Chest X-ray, PA view. Patient: 36 years old, sex M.
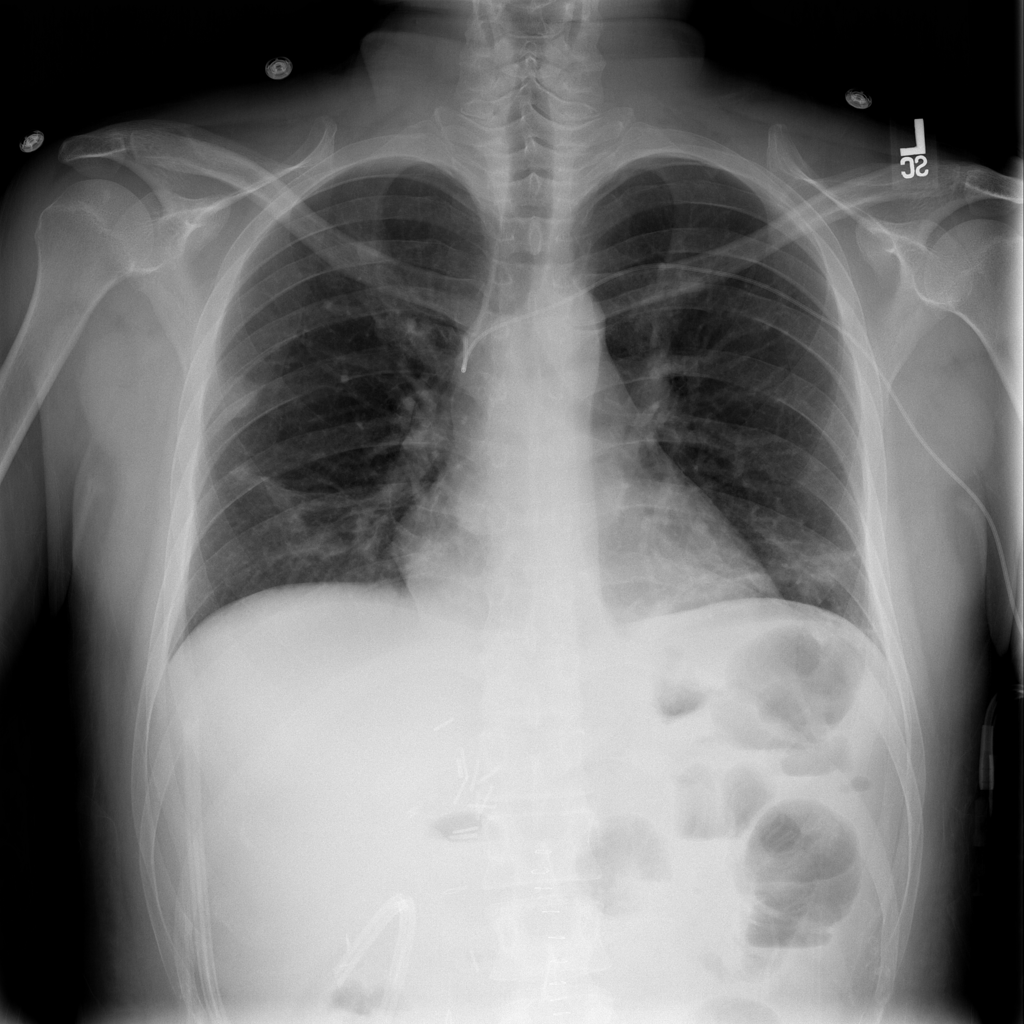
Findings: Infiltration